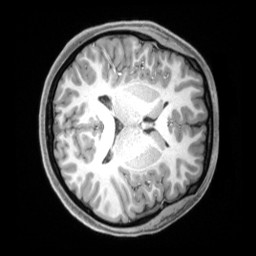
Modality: T1w
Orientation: axial
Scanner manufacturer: siemens
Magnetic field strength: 3 T
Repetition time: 2.5 s
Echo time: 0.00218 s